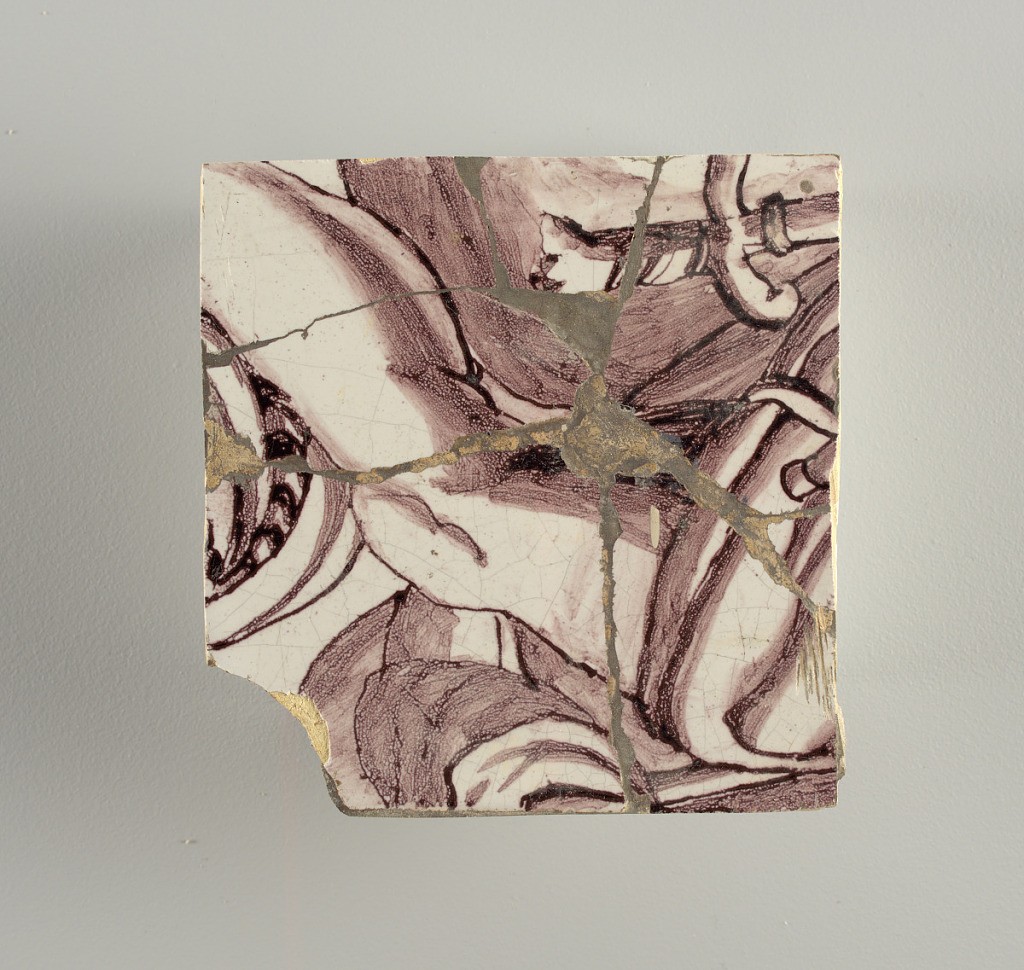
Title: Wall facing
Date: ca. 1725
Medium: Tin-glazed earthenware, underglaze
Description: Horizontal rectangle.  Thirty-seven tiles wide and twenty-one high with opening for door or window nineteen and one-half tiles high and twelve wide.  To left and right of opening, centered canopy above. Left, woman representing Hope, right, a sculputure urn.  Centered above opening, a mascaron.  Arabesque design of foliage.